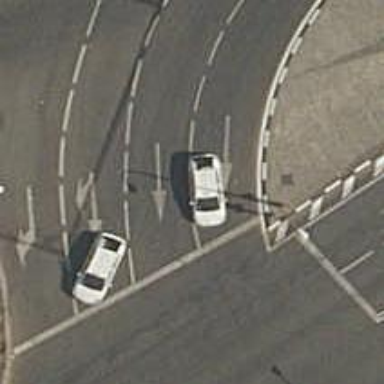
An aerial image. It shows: Road with traffic signals.